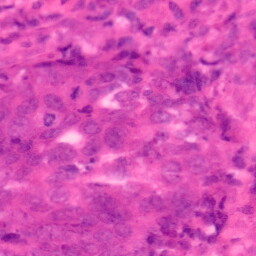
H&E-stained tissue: Colon